Question: App & Code
'''
Private Sub PriceBox_Click(sender As Object, e As EventArgs) Handles PriceBox.Click
If CmbSize.SelectedIndex = 0 Then
PriceBox.Text = "PS30"
ElseIf CmbSize.SelectedIndex = 1 Then
PriceBox.Text = "PS40"
ElseIf CmbSize.SelectedIndex = 2 Then
PriceBox.Text = "PS50"
End If
End Sub
'''
This Code works but only when clicked, What sub do i need to use for it to change automatically when Combobox index is selected
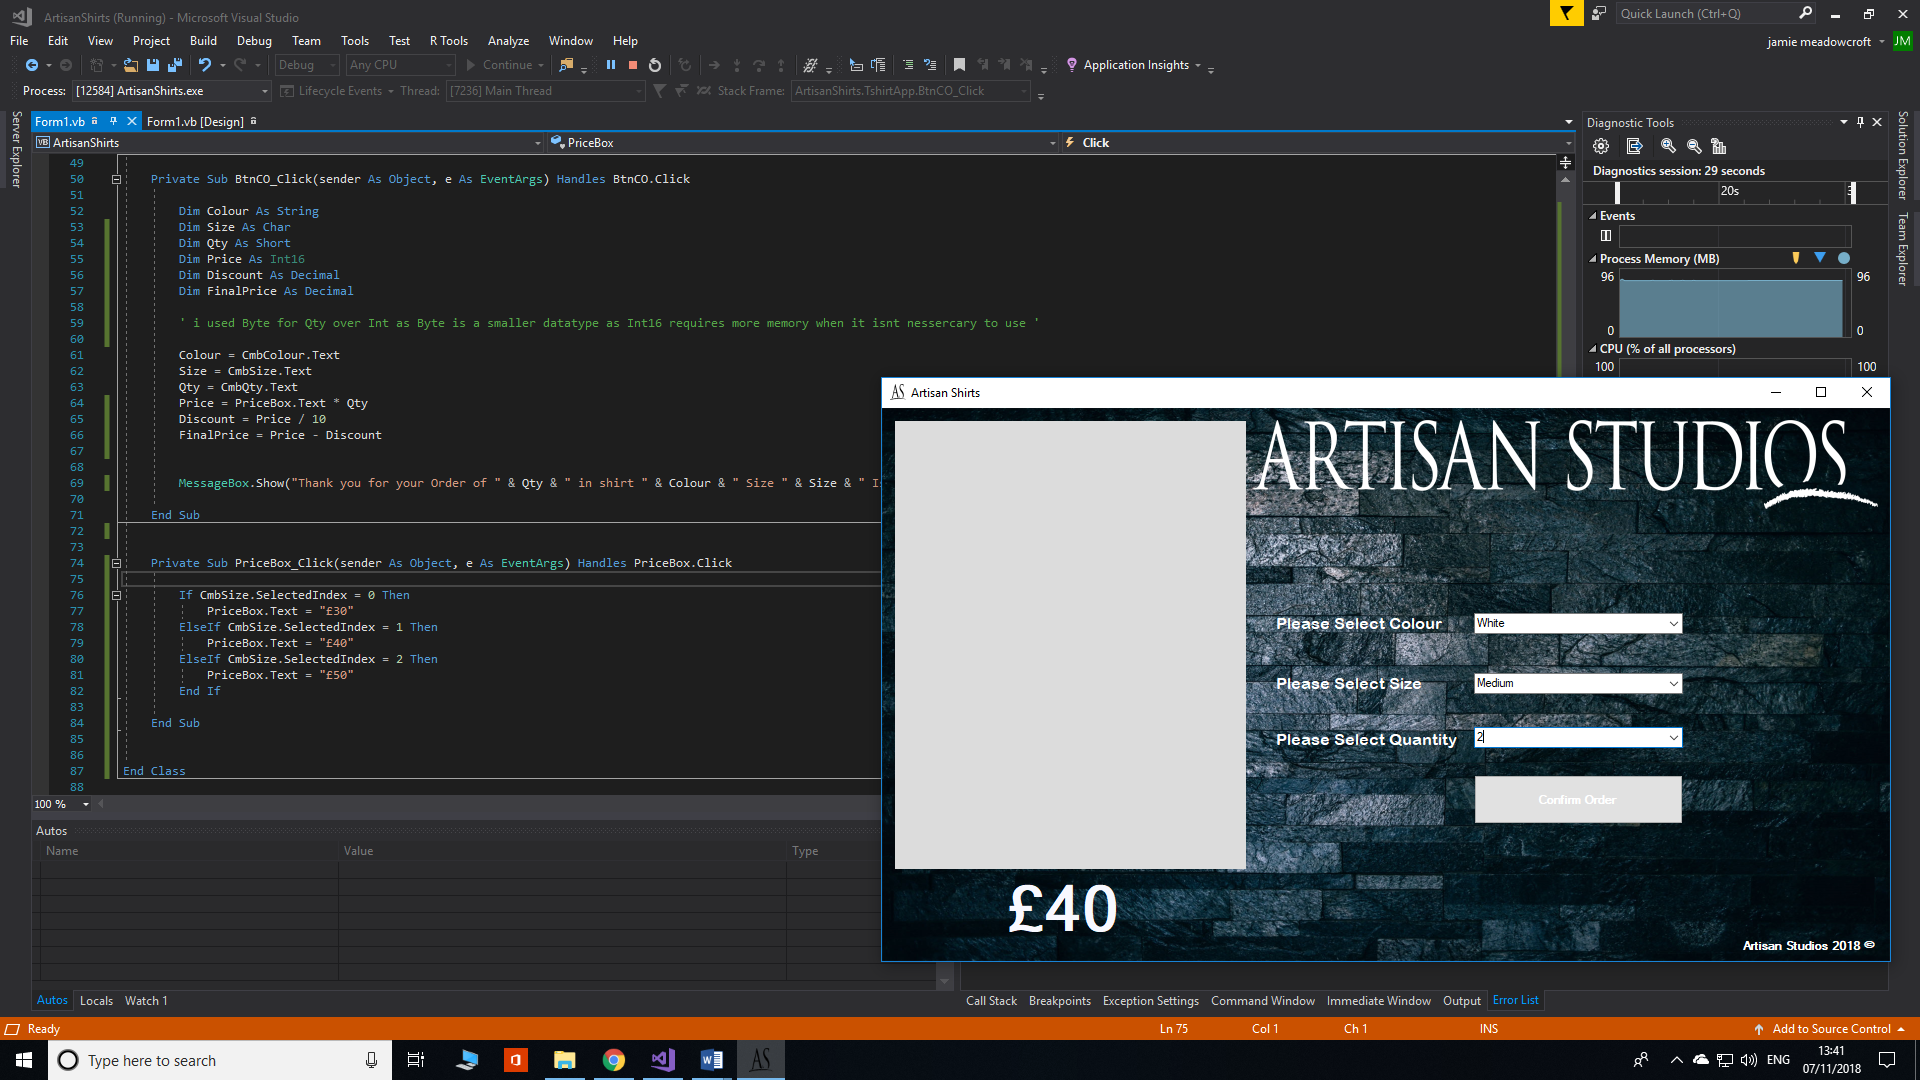
Answer: The combobox has <URL> you can use:
'''
Private Sub CmbSize_Changed(sender As Object, e As EventArgs) Handles CmbSize.SelectedIndexChanged
End Sub
'''